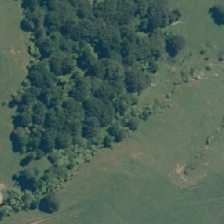
Land cover: indigenous_forest